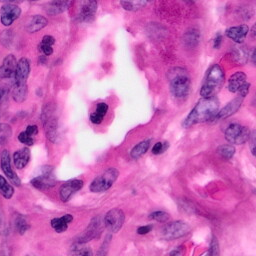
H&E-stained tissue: Pancreatic